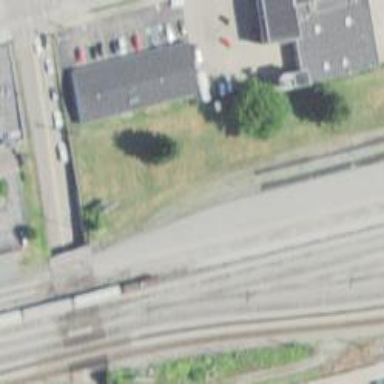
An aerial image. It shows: Railway spur service.